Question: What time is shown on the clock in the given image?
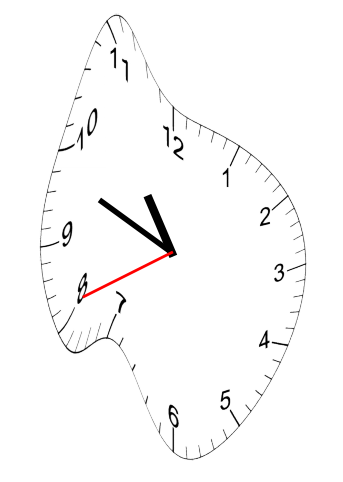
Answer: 10:48:41